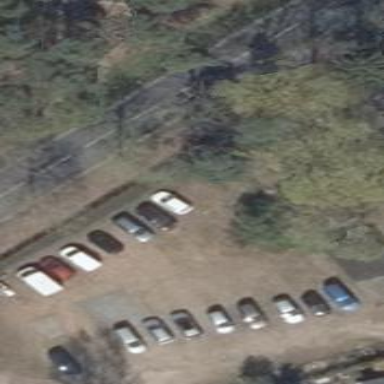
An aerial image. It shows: Parking area.